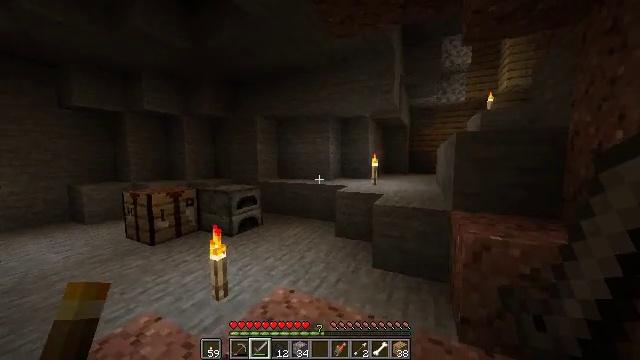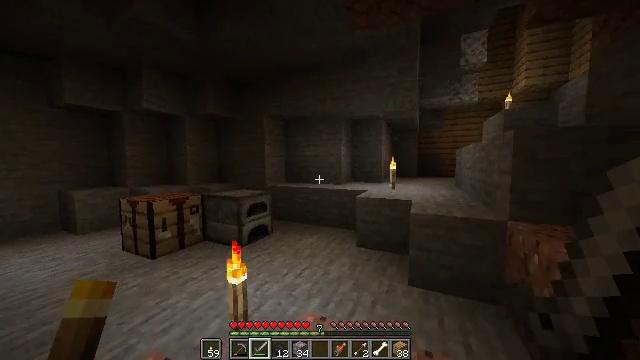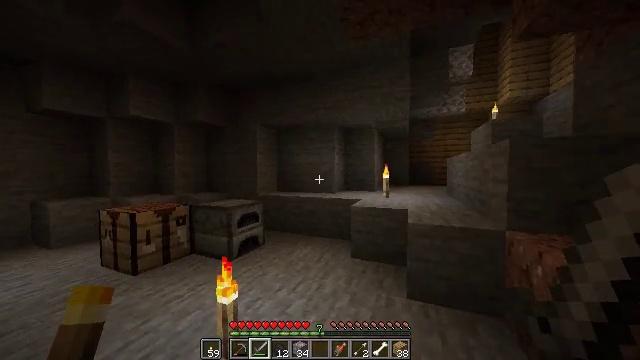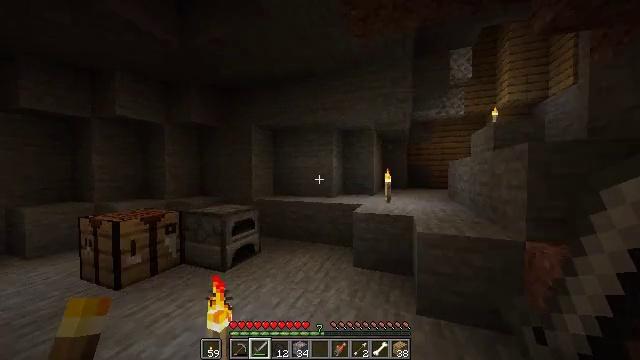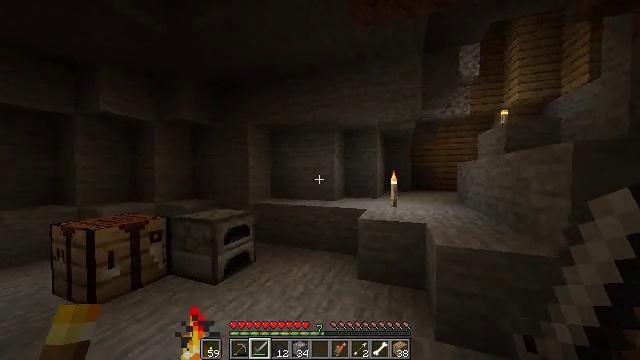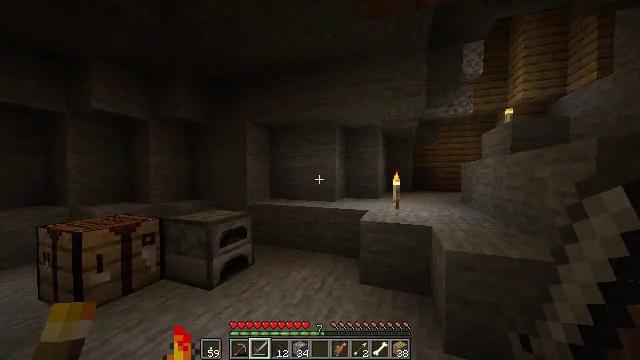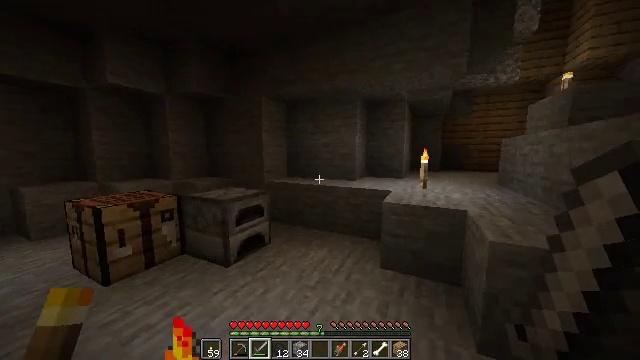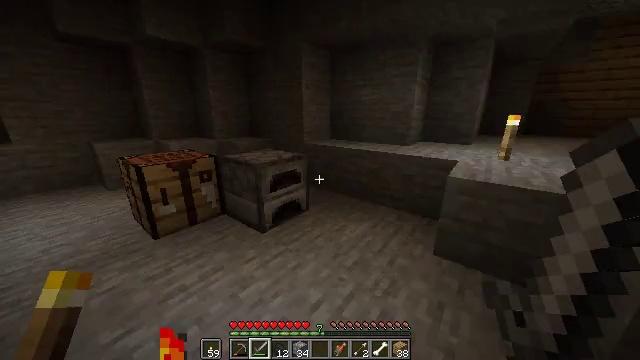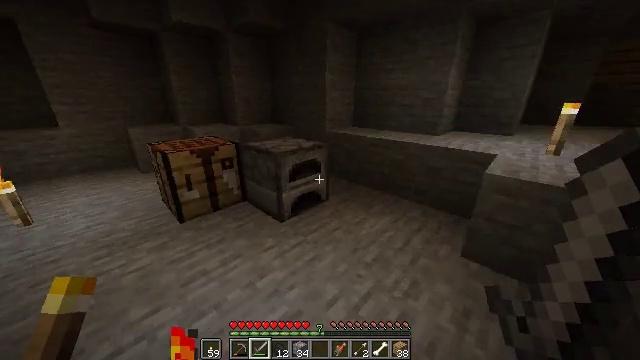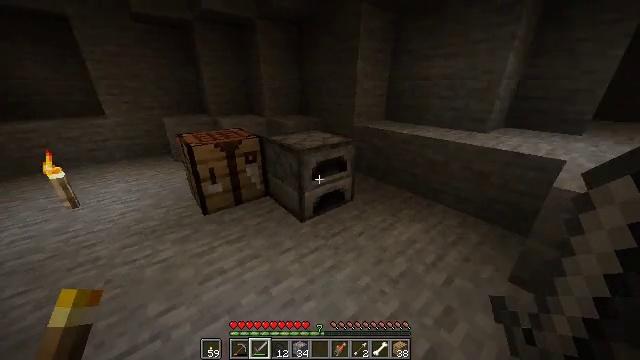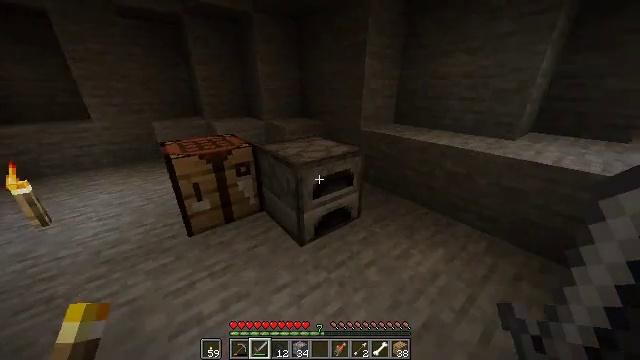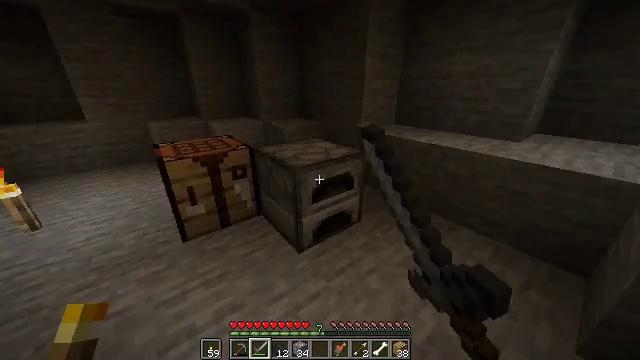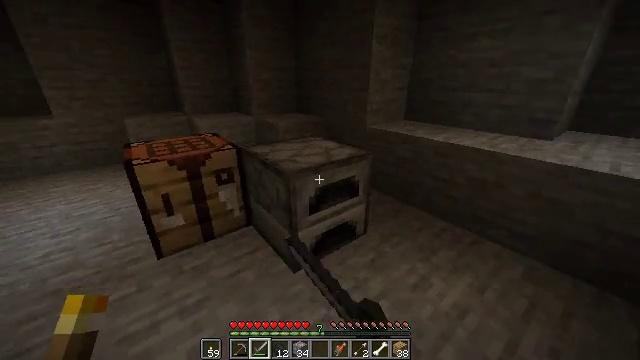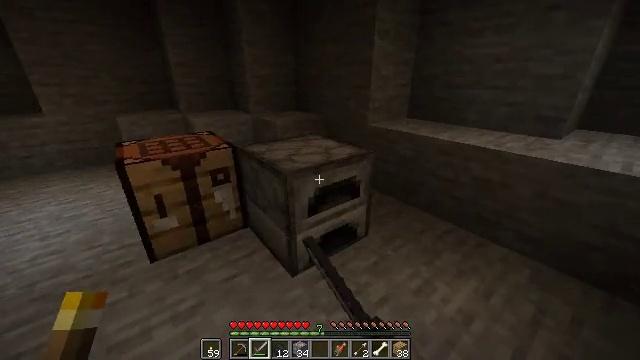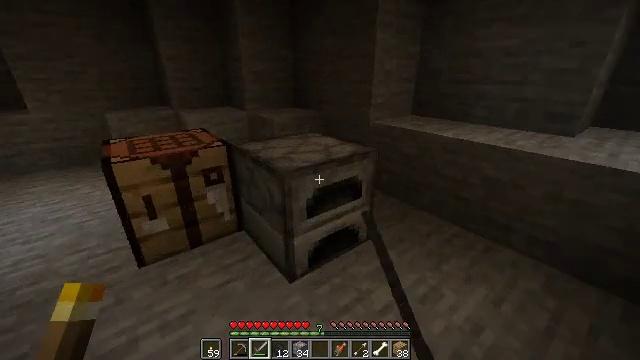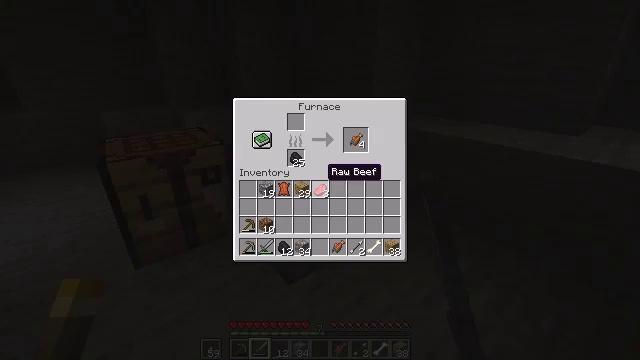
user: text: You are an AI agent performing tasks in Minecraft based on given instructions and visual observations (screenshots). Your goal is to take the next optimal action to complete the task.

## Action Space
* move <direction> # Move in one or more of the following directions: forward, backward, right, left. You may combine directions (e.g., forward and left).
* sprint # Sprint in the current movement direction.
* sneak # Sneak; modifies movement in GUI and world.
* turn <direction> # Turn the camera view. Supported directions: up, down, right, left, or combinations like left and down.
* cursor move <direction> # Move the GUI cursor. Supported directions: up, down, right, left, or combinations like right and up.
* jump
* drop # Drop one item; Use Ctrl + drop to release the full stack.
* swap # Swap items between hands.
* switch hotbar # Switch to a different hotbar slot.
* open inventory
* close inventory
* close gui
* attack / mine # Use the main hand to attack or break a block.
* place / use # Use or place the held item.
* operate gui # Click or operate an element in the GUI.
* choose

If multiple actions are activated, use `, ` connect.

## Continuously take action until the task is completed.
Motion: motion action
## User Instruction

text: Cook salmon to get cooked salmon.
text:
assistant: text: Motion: move forward and move left, sprint
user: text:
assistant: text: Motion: move forward, sprint, turn right and up
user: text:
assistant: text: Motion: move forward, sprint, turn right
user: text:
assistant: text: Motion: move forward, sprint
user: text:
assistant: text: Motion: move forward, sprint
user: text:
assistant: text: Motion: move forward, sprint, turn left and down
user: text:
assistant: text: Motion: move forward, sprint, turn left and down
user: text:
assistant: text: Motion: move forward, turn left and down
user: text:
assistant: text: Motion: move forward, turn left and down
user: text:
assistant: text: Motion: move forward, use / place
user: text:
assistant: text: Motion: use / place
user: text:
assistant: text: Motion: use / place
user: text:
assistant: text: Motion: use / place
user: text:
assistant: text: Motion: no_op
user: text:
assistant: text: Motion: open gui
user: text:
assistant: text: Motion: no_op
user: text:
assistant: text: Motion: cursor move up
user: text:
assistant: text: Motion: sneak, cursor move up
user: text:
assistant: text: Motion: sneak, cursor move up
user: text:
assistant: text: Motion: sneak
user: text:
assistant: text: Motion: sneak
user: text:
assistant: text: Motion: sneak, cursor move right
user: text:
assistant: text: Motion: sneak, cursor move right
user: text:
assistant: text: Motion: sneak
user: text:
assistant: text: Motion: sneak
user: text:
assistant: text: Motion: sneak
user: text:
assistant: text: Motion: sneak
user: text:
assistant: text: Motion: sneak, operate gui
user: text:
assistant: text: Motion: sneak, operate gui
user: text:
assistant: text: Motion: sneak, operate gui